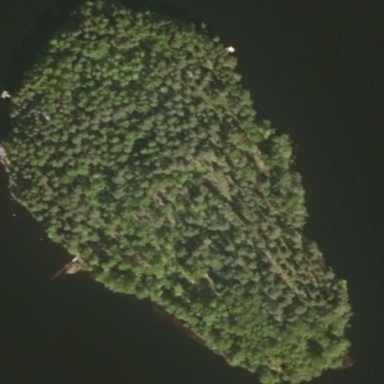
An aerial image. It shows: Island.